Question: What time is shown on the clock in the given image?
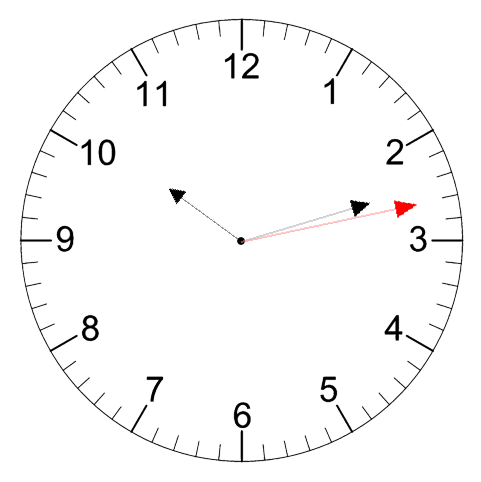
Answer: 10:12:13